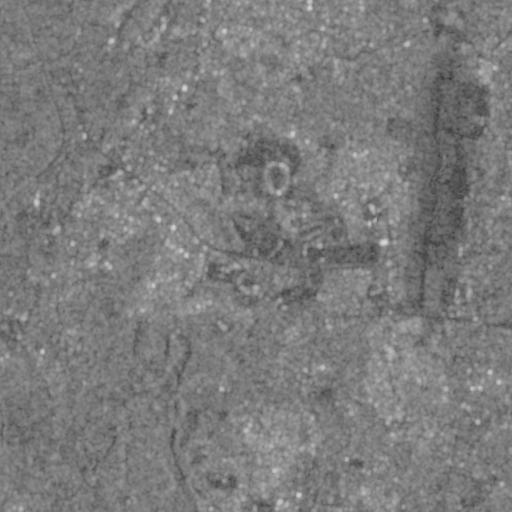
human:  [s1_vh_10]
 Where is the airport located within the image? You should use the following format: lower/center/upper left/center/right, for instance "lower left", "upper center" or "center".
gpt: The airport is located in the upper right of the image.
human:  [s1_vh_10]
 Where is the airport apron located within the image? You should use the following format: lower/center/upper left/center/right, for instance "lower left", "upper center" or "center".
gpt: The airport apron is located in the upper right of the image.
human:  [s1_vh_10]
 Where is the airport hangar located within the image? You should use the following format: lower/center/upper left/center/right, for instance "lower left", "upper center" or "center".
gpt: The airport hangar is located in the center right of the image.
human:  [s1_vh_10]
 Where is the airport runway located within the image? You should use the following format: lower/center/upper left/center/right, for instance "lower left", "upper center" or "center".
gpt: The airport runway is located in the upper right of the image.
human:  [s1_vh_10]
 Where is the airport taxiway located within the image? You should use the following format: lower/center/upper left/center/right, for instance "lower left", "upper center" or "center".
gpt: The airport taxiway is located in the upper right of the image.
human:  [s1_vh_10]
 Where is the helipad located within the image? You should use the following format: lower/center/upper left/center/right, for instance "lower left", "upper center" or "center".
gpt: The helipad is located in the upper right of the image.
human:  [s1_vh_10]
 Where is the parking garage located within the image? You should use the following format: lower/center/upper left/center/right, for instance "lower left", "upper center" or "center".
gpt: The parking garage is located in the center right of the image.
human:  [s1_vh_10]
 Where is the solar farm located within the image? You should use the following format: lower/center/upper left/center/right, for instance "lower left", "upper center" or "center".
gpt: The solar farm is located in the lower right of the image.
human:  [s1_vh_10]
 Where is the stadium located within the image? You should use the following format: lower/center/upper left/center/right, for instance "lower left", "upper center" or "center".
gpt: The stadium is located in the upper center of the image.
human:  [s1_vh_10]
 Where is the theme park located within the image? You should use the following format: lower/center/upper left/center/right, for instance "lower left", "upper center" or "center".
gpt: The theme park is located in the center of the image.
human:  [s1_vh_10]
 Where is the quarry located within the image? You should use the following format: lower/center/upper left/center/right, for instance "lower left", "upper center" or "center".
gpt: There is no quarry in the image.

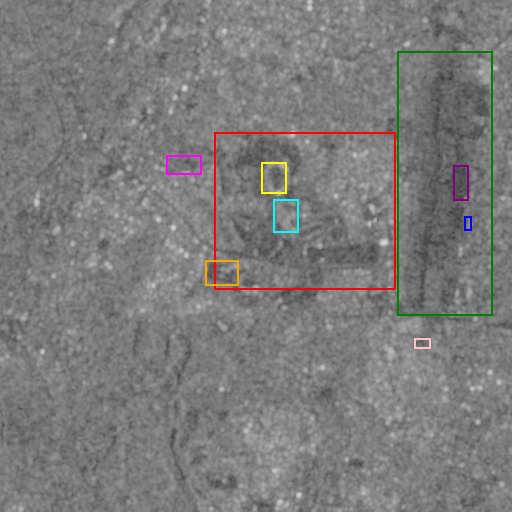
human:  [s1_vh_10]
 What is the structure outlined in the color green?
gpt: The structure outlined in green is an airport.
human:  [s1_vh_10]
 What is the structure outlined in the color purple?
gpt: The structure outlined in purple is an airport apron.
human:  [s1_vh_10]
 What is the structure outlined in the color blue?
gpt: The structure outlined in blue is an airport hangar.
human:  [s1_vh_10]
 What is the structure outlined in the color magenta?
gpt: The structure outlined in magenta is a crop field.
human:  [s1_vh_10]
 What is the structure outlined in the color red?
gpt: The structure outlined in red is a park.
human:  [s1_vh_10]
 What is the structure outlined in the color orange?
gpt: The structure outlined in orange is a parking lot.
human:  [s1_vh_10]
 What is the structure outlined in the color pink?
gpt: The structure outlined in pink is a solar farm.
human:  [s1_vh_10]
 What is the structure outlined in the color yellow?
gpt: The structure outlined in yellow is a stadium.
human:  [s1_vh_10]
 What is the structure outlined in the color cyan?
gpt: The structure outlined in cyan is a theme park.